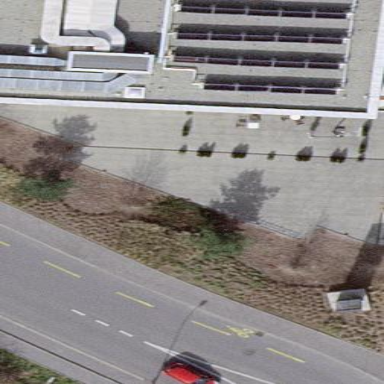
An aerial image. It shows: Flowerbed.